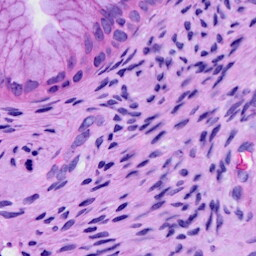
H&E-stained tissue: Cervix